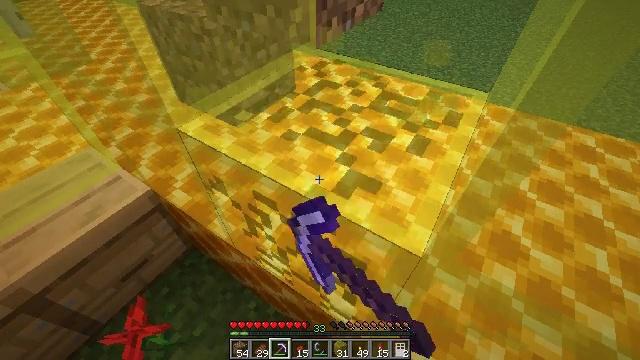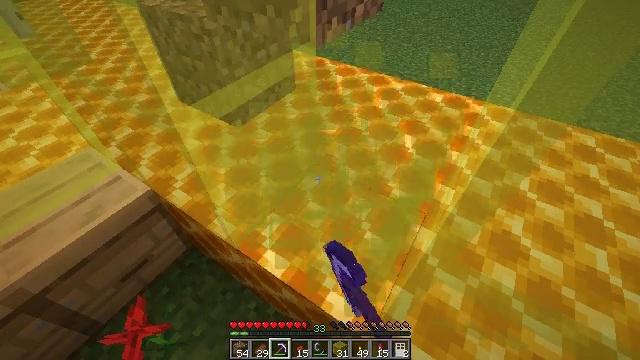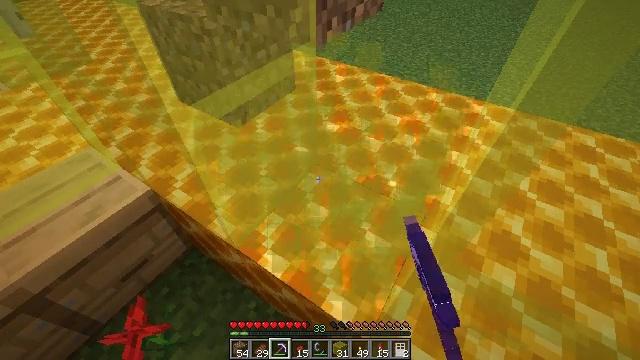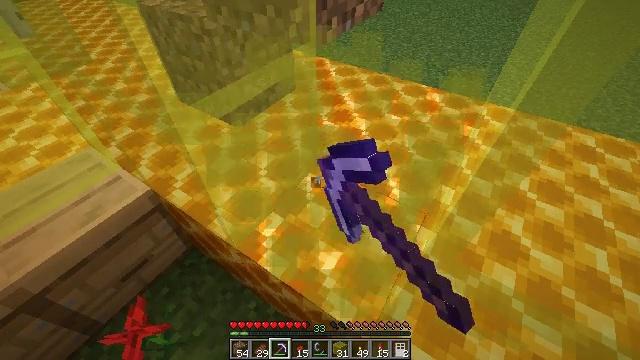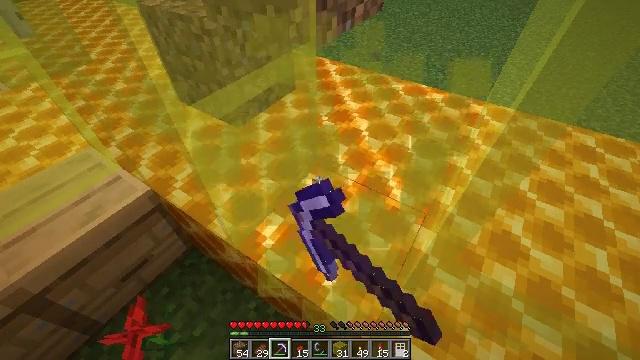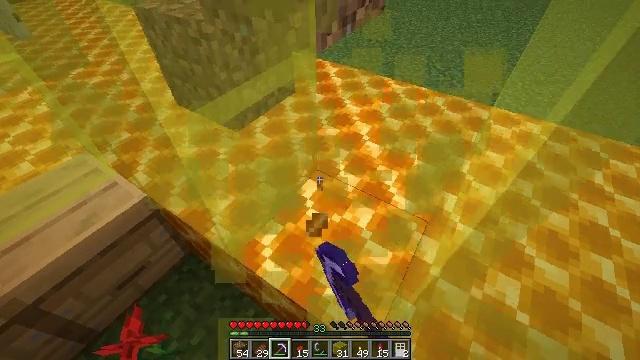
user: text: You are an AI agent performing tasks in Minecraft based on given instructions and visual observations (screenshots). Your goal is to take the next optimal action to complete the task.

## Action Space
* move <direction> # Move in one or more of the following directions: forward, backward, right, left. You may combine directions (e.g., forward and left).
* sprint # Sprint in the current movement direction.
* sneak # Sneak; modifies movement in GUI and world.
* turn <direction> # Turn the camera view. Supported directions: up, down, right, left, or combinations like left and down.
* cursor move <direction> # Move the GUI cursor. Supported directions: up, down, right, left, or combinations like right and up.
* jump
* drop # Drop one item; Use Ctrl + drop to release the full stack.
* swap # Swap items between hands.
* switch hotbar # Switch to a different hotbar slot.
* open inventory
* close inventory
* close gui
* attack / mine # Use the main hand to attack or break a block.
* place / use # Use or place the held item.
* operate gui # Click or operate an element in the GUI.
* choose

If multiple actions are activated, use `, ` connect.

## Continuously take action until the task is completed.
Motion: motion action
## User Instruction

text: Mine yellow stained glass from a window or decoration.
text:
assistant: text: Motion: attack / mine
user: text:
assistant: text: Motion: attack / mine
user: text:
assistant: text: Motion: attack / mine
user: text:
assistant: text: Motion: attack / mine
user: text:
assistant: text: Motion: move forward
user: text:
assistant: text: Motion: no_op